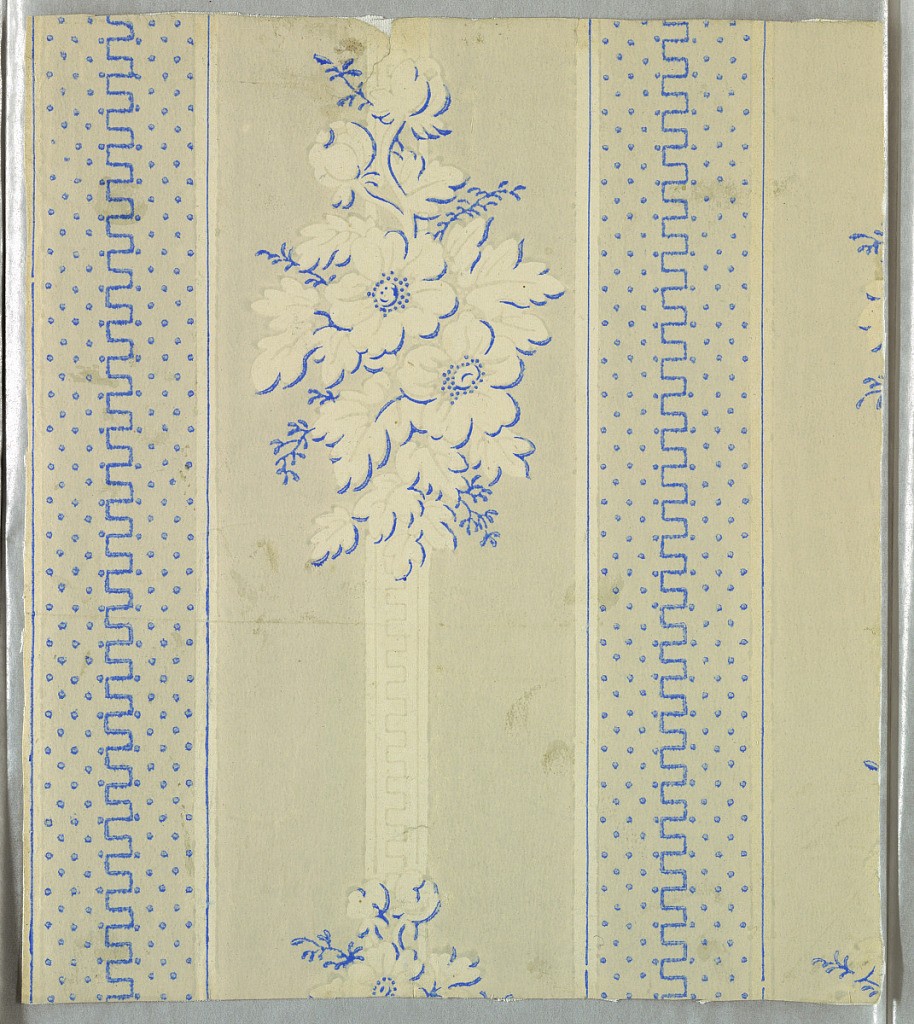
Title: Sidewall
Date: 1863–73
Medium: Machine-printed paper
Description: Vertical rectangle. Portion of a paper with alternating wide and narrow bands set off by vertical blue and white stripes. Wide band set with alternating floral bouquets along white band; narrow band set with simple meander flanked by dotting.